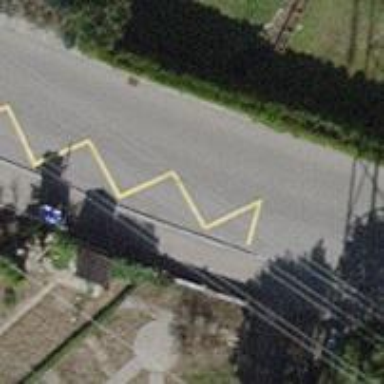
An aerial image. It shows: Bus stop with stop position for public transport.